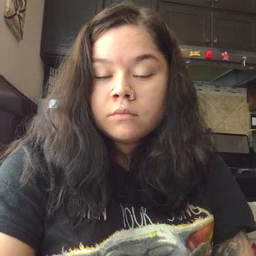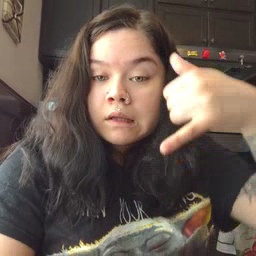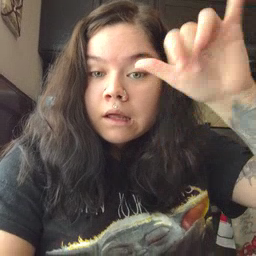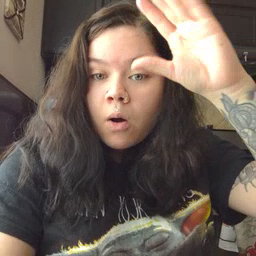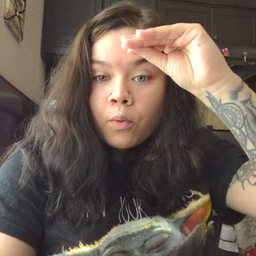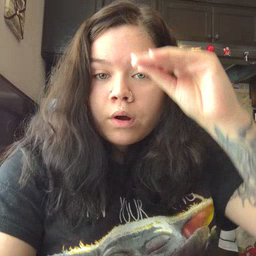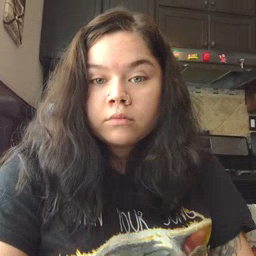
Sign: cowboy